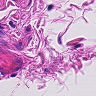
Metastatic tissue present: no